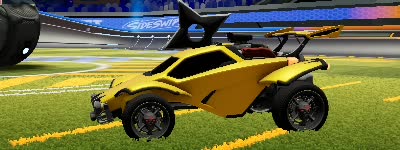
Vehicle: octane